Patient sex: M
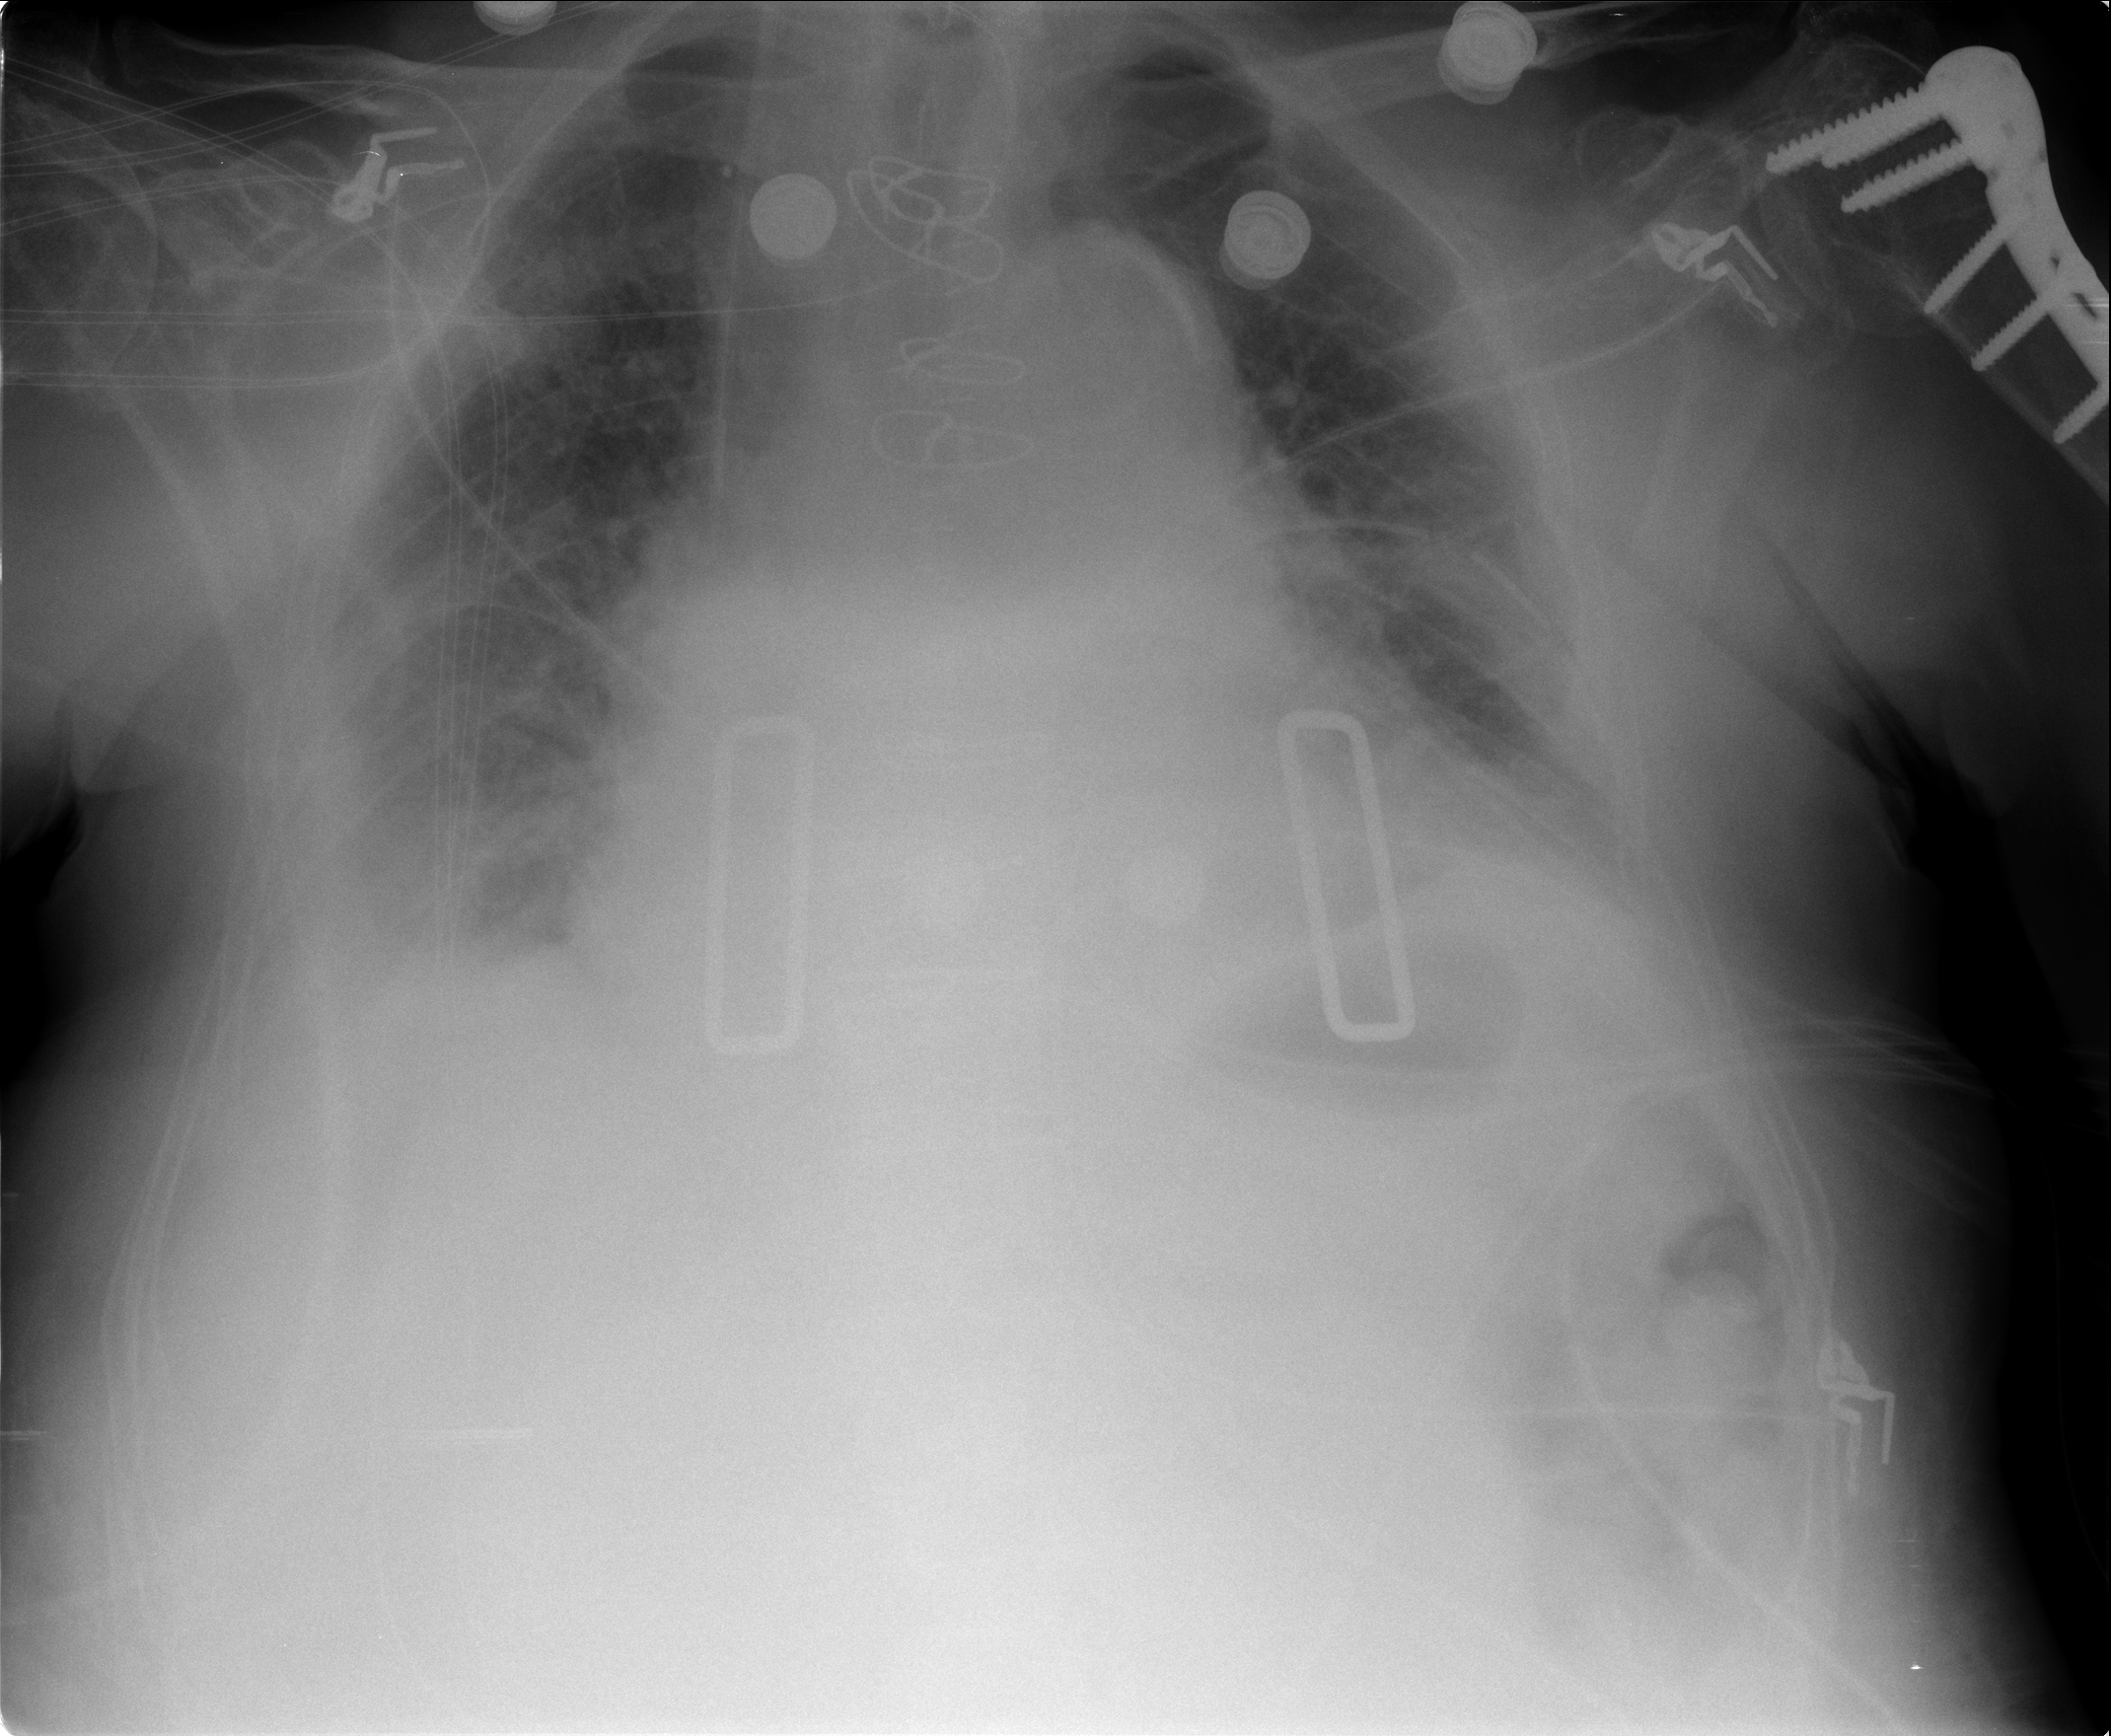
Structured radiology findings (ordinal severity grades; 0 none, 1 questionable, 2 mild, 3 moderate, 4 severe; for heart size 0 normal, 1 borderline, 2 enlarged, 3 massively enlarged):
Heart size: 2
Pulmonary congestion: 2
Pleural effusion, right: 2
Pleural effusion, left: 2
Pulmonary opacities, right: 0
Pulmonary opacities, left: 0
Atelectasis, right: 2
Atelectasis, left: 2